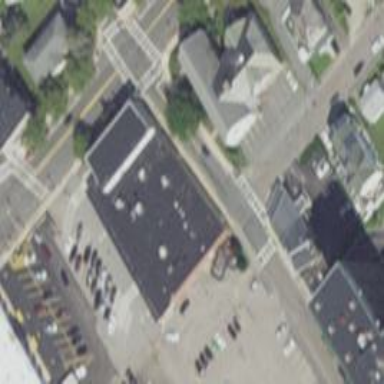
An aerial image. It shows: Retail building.